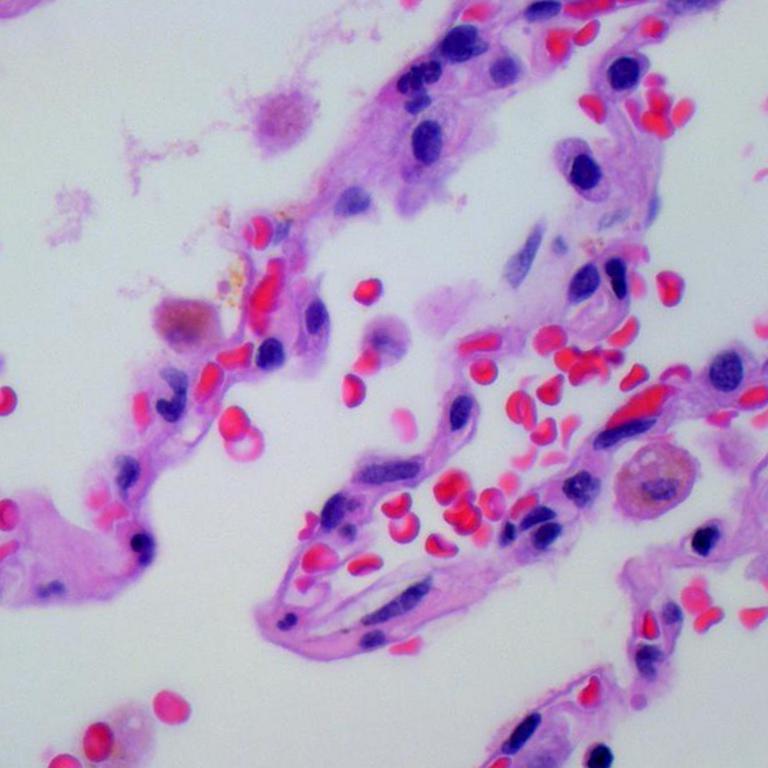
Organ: lung
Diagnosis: benign